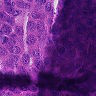
Metastatic tissue present: yes